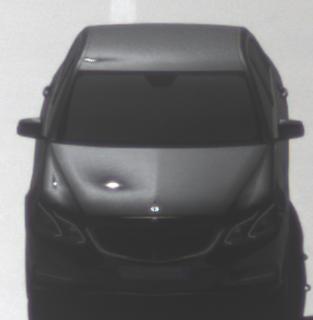
Make: Mercedes-Benz
Model: E 200
Detailed model: E-Class (212) Limousine
Model produced from: 2013/04
Model produced until: 2015/10
Doors: 4
Color: black
Road condition: wet road
Daytime: morning or afternoon
Contrast: high contrast